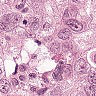
Metastatic tissue present: yes